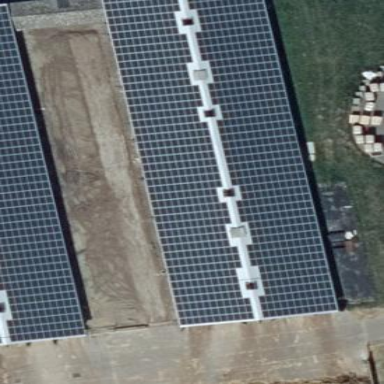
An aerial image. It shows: Building equipped with small solar photovoltaic panel for electricity generation.